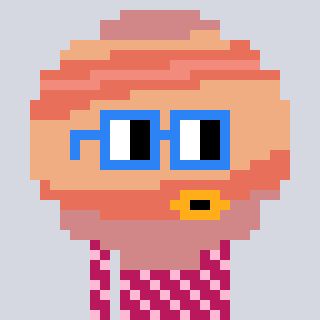
a pixel art character with square blue glasses, a jupiter-shaped head and a darkpink-colored body on a cool background